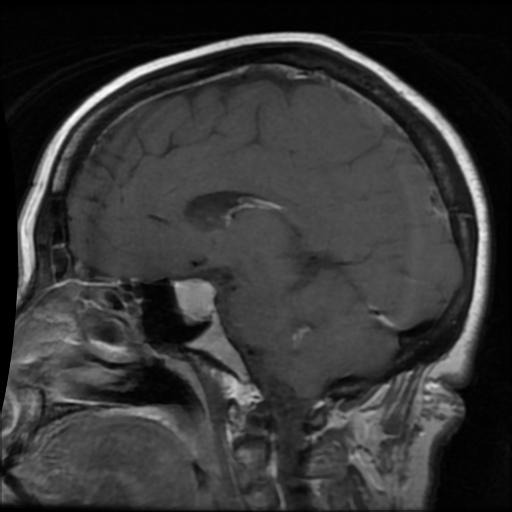
Label: pituitary